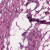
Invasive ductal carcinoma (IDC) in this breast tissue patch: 1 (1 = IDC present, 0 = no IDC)